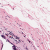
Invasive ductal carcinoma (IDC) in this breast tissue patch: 0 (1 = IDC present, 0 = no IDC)